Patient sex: F
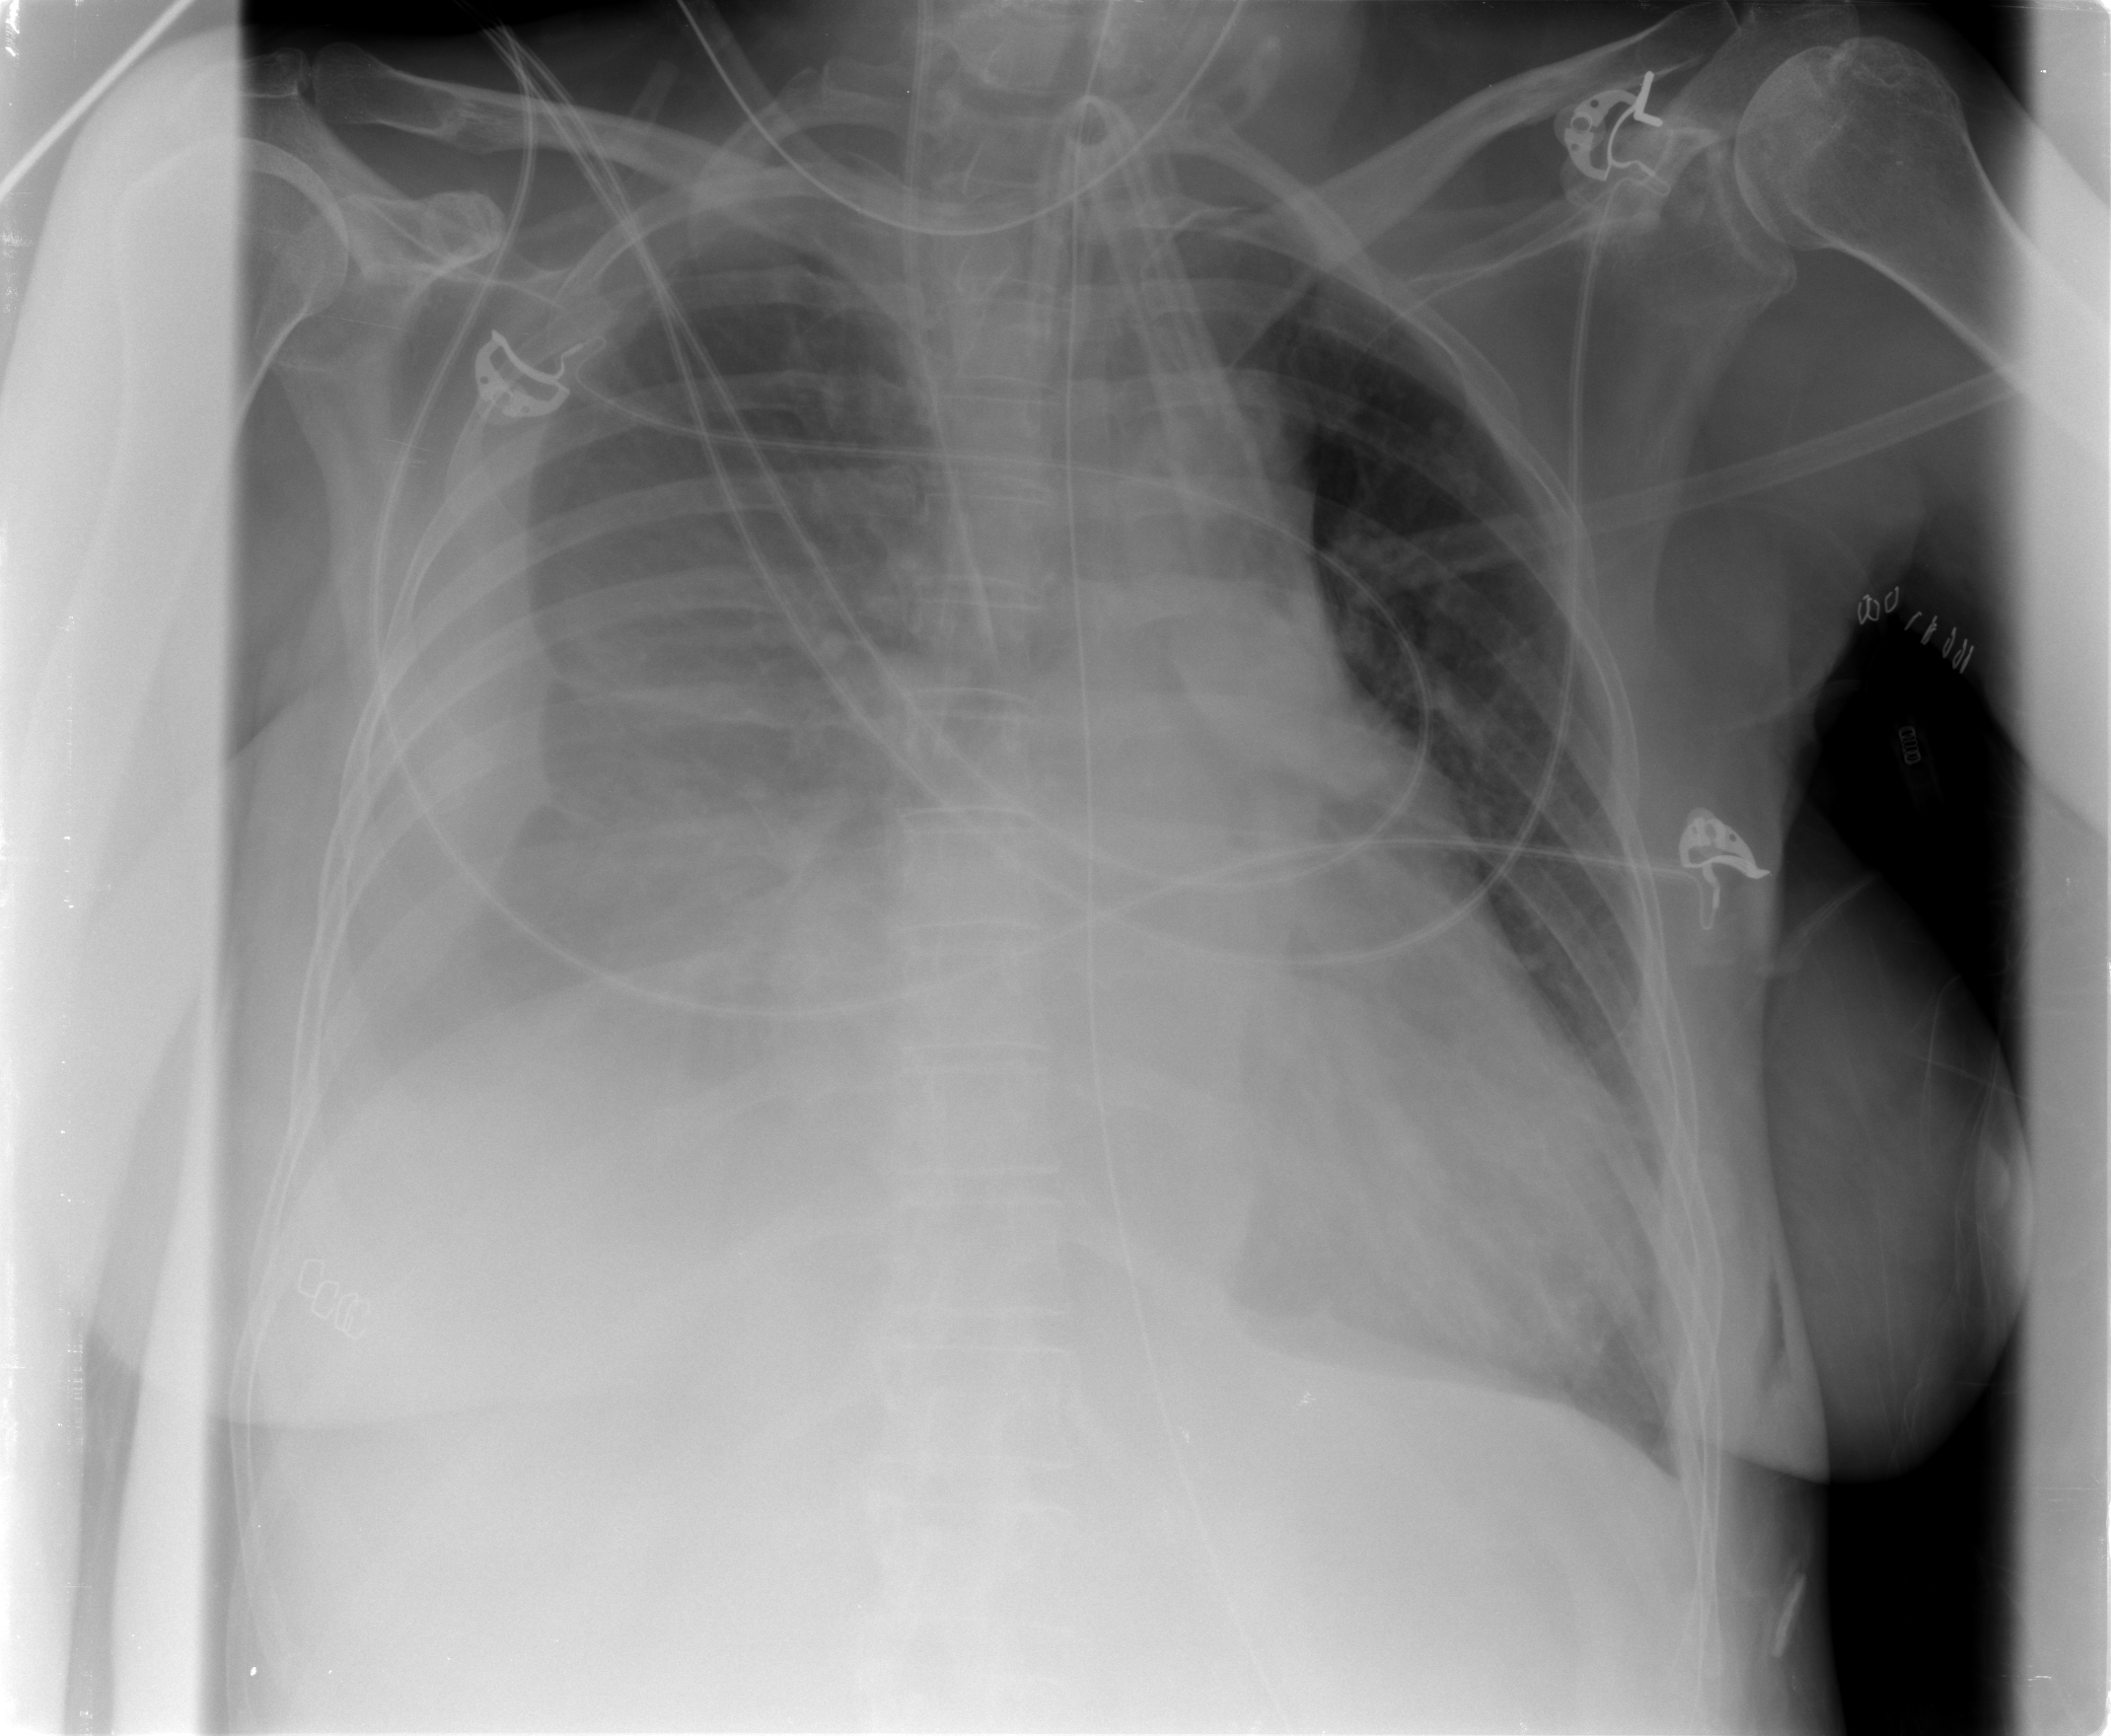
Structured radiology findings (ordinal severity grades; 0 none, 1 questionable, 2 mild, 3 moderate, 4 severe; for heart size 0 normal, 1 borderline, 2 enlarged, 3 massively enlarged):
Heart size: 2
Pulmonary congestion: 2
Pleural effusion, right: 4
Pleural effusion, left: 2
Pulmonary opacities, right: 0
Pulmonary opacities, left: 0
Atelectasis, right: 3
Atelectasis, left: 2